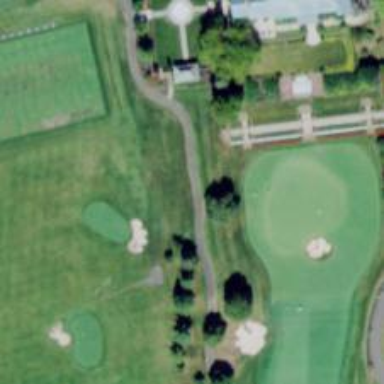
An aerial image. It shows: Pathway for golfing.